Field crop: maize
Growth stage: 2
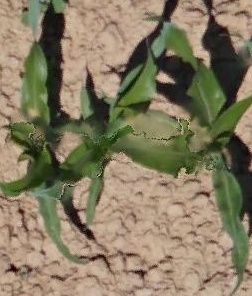
Species: maize